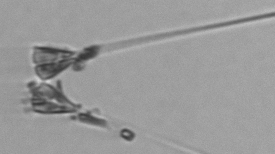
Label: Asterionellopsis_glacialis